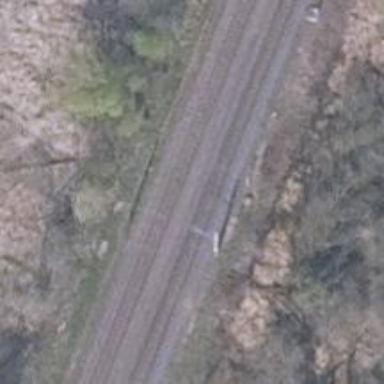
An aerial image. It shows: Railway signal.